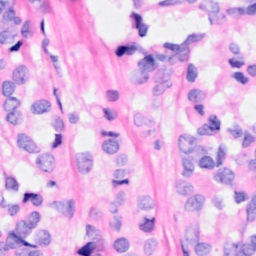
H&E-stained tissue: Breast